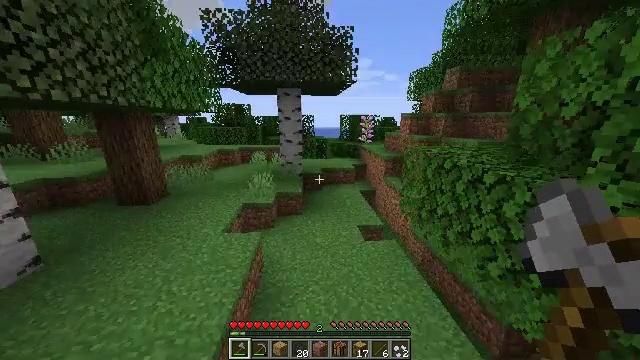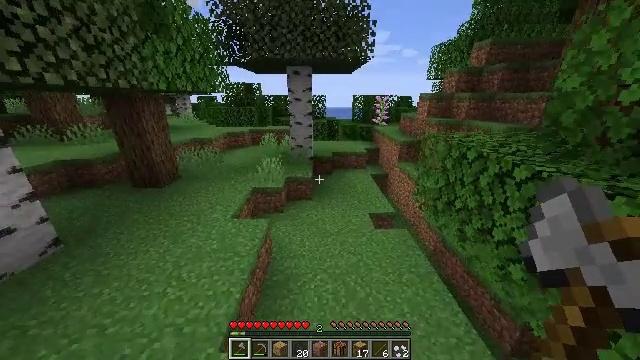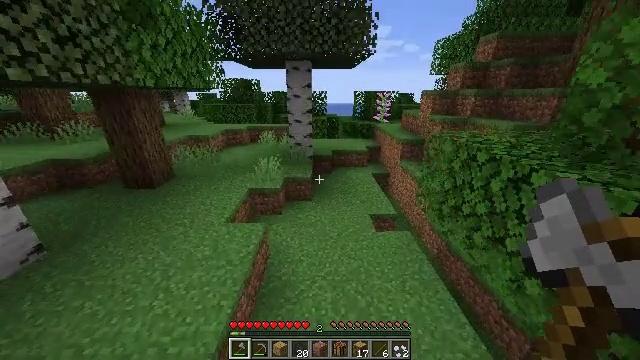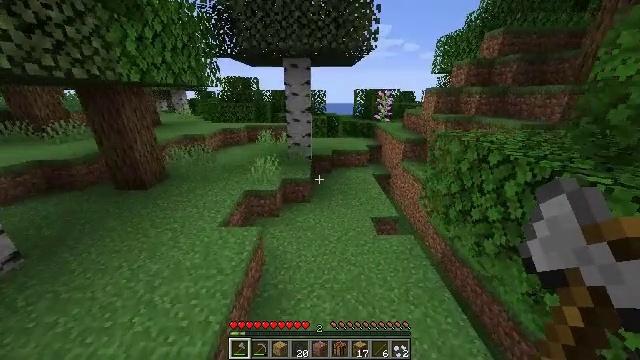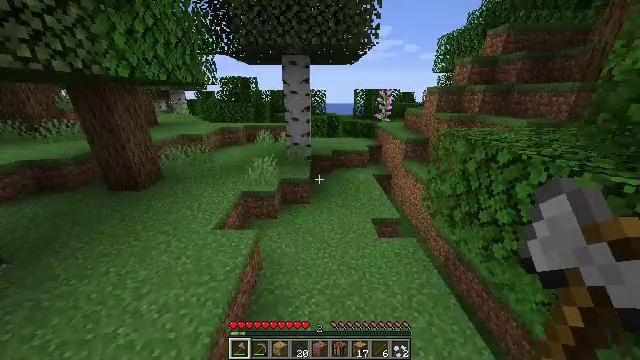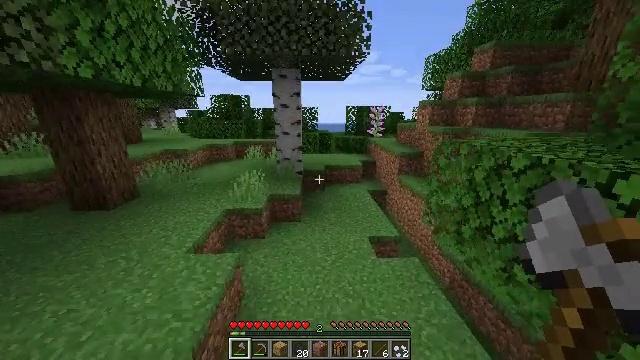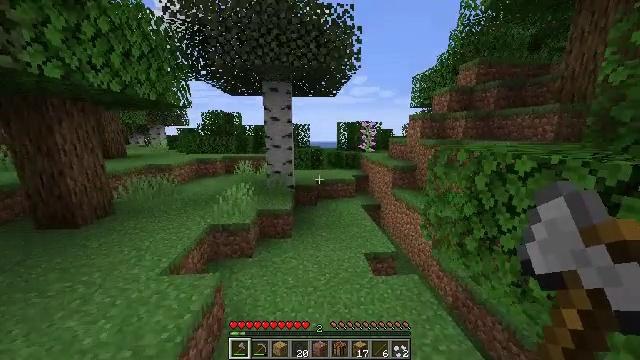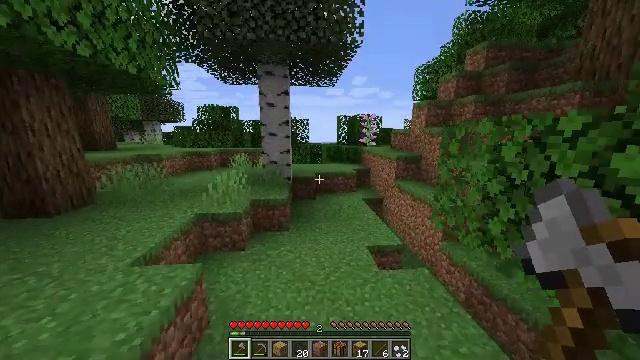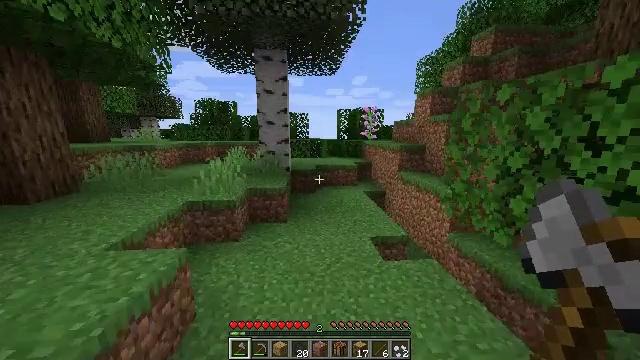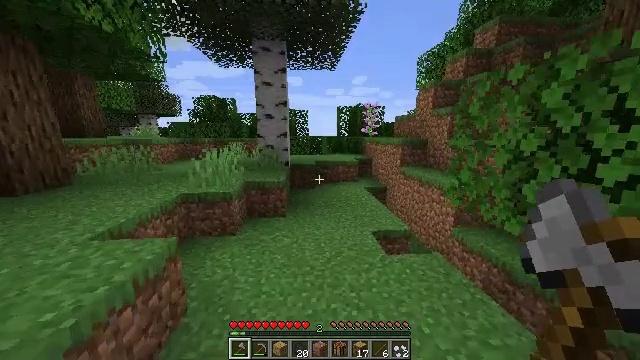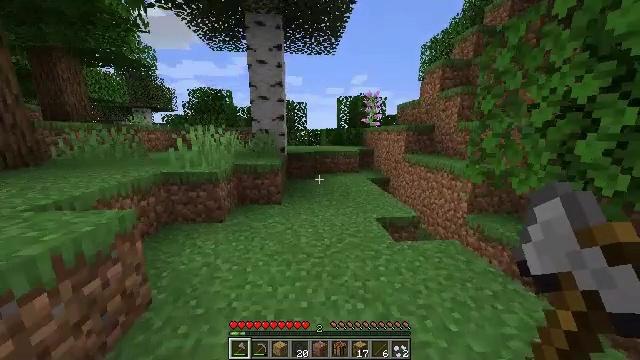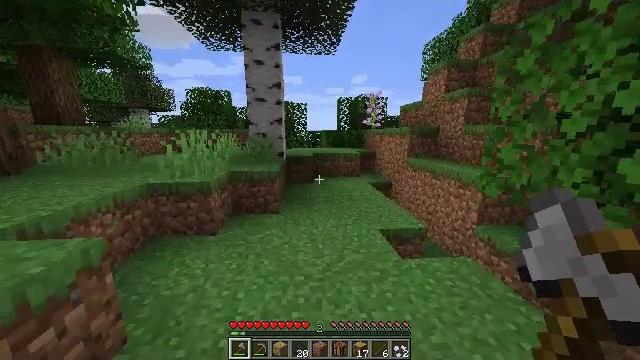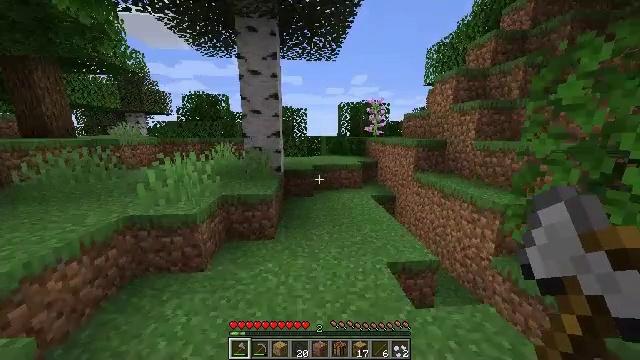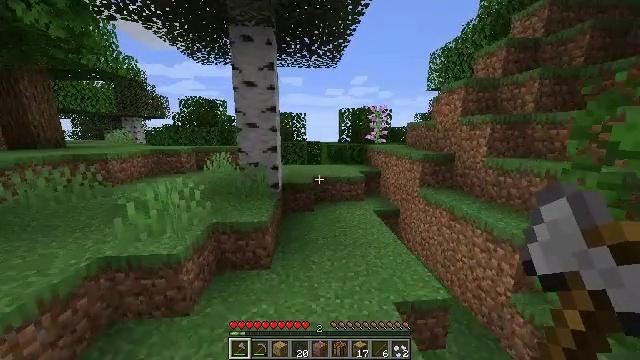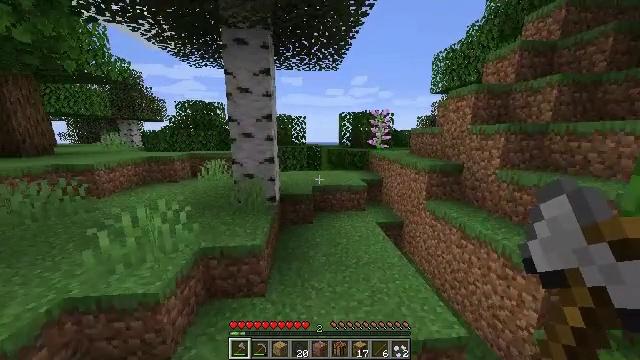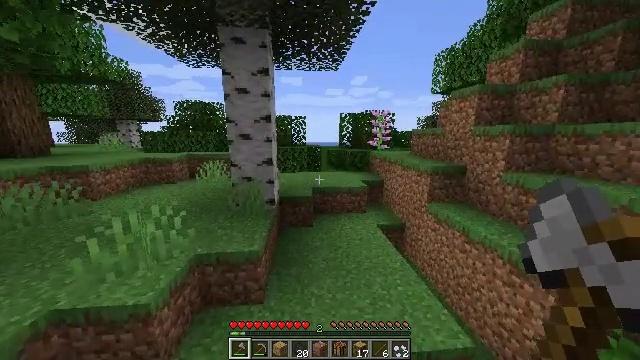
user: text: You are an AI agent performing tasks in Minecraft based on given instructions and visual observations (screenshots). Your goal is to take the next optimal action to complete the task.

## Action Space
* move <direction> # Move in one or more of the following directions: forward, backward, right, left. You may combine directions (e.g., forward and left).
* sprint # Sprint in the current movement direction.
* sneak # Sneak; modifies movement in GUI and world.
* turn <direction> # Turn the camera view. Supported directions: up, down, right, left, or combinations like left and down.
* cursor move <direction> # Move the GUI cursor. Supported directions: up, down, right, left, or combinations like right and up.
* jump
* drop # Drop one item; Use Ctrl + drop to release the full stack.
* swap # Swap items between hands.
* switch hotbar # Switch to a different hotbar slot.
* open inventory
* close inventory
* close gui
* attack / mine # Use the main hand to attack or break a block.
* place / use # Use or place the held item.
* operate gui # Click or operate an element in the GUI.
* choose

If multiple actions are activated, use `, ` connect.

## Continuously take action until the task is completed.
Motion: motion action
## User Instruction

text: Pick up the lilac.
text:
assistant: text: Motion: move forward, sprint, turn left and down, jump
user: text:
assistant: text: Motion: move forward, sprint, jump
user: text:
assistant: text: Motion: move forward, sprint, jump
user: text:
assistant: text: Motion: move forward, sprint, jump
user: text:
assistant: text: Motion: move forward, sprint, turn right and up, jump
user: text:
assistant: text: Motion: move forward, sprint, turn right and up, jump
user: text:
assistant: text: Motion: move forward, sprint, jump
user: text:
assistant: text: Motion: move forward, sprint, jump
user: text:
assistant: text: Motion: move forward, sprint, jump
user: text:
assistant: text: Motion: move forward, sprint, jump
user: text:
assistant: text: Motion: move forward, sprint, jump
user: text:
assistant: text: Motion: move forward, sprint, jump
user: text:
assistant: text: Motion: move forward, sprint, jump
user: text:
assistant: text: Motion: move forward, sprint, jump
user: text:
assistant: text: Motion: move forward, sprint, jump
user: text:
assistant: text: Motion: move forward, sprint, jump
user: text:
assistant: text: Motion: move forward, sprint
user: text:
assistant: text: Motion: move forward, sprint
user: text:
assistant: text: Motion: move forward, sprint
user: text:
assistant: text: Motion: move forward, sprint
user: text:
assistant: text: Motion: move forward, sprint
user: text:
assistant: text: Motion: move forward, sprint
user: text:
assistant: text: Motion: move forward, sprint, turn right and up
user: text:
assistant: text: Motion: move forward, sprint, turn right
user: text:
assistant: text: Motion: move forward, sprint, turn right
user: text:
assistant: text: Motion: move forward, sprint
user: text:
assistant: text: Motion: move forward, sprint
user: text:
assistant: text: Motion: move forward, sprint, turn right
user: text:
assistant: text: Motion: move forward, sprint, turn right
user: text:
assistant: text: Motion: move forward, sprint, turn right